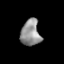
Tissue: lung
Cell type: Fibroblasts
Senescence score: 0.6986
Nuclear area (px): 500
Mean DAPI intensity: 145.828